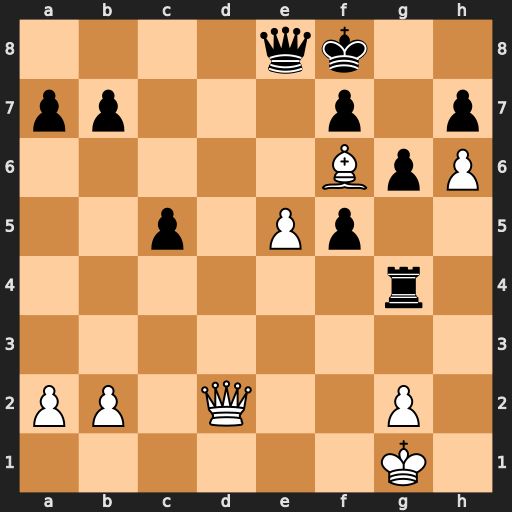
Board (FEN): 4qk2/pp3p1p/5BpP/2p1Pp2/6r1/8/PP1Q2P1/6K1
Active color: w
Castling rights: -
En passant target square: -
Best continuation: Qd6+ Kg8 Be7 Rxg2+ Kxg2